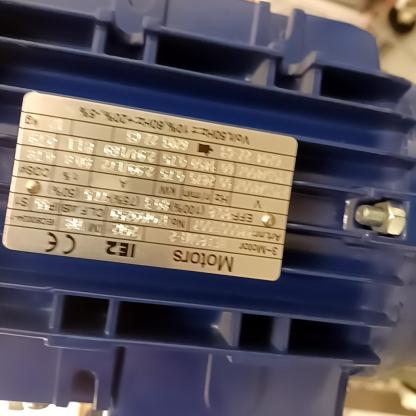
Klasa: tabliczka-znamionowa